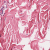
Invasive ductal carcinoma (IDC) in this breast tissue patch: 0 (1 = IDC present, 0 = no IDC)